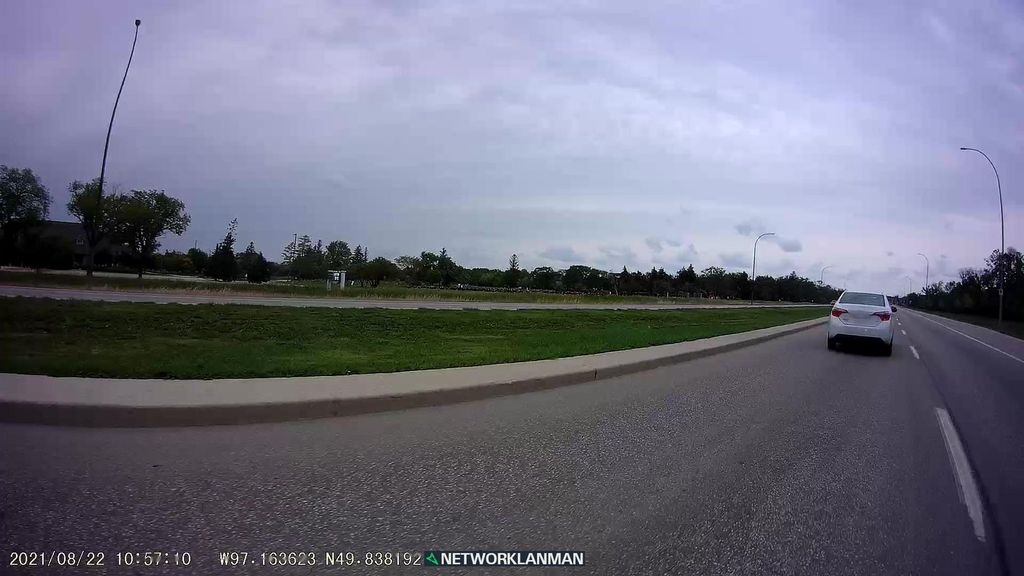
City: winnipeg